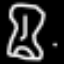
Label: hourglass